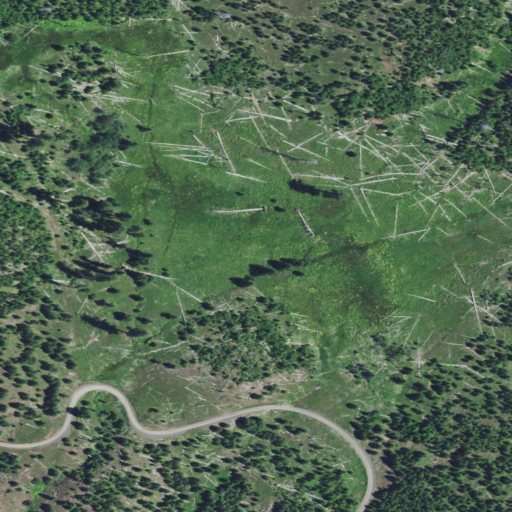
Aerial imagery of plain(s) in Oregon named Coyote Meadow containing shrub, evergreen forest, herbaceous wetlands, and woody wetlands